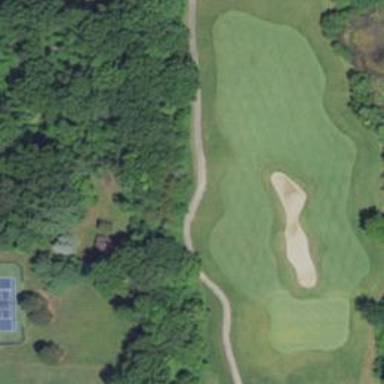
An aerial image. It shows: Grassy area designated as golf fairway.